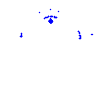
Particle: kaon